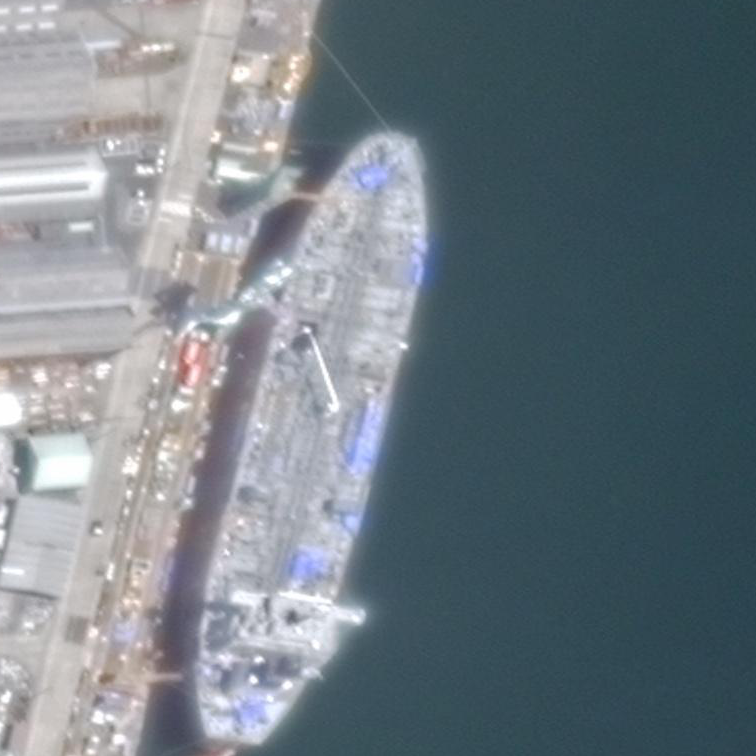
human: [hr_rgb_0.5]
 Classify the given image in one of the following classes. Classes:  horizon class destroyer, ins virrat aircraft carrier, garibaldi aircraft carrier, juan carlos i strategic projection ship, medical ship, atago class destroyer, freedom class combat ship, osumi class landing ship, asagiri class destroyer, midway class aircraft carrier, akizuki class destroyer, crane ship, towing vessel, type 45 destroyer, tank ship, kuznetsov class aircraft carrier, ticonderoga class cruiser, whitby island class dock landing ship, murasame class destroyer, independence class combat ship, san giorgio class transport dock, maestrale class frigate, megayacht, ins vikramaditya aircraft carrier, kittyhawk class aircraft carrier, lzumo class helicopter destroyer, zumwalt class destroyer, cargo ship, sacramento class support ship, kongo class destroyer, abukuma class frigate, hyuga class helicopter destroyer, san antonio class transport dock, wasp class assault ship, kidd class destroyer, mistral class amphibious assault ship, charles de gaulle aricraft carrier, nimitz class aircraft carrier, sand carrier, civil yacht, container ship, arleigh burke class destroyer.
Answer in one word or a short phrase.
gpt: Tank ship